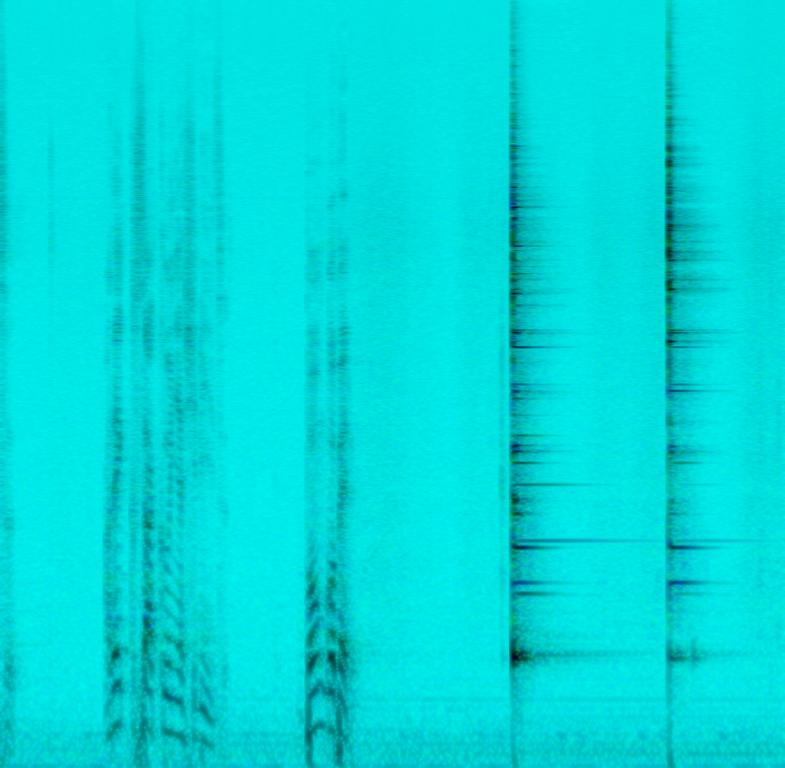
This song features a cowbell being struck with a stick. The cowbell is struck at different parts producing different sounds. The first sound is a muted sound. At the beginning, the cowbell is struck three times at different parts. The first sound is muted. The second sound is slightly open and at a higher pitch than the first sound. The third sound is higher in pitch again and sounds more open than the first two sounds. A pattern is then played using a drumstick and striking the cowbell at different parts. There are no other instruments in this song. There are no voices in this song. This song can be played in a cowbell instructional video.